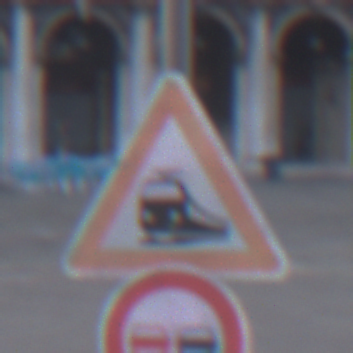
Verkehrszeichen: Bahnuebergang
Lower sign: Ueberholverbot
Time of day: SunriseSunset
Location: Outdoor (Urban)
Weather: PartlyCloudy
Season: NotSpecified
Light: Natural